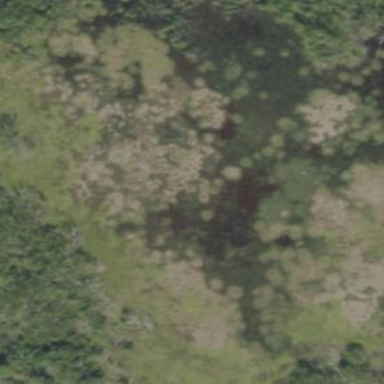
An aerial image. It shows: Beautiful wet meadow natural wetland.